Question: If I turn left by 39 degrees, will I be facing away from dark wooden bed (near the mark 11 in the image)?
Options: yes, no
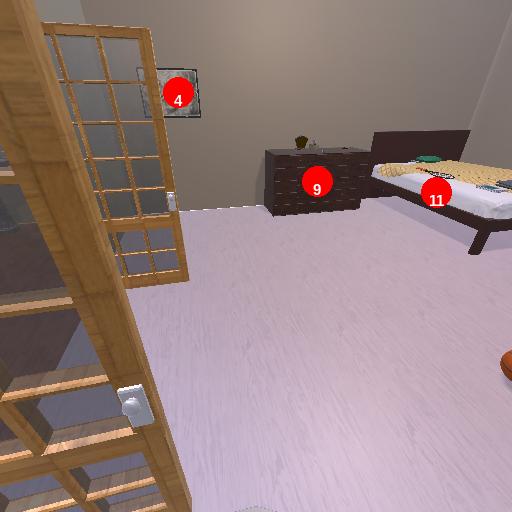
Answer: yes